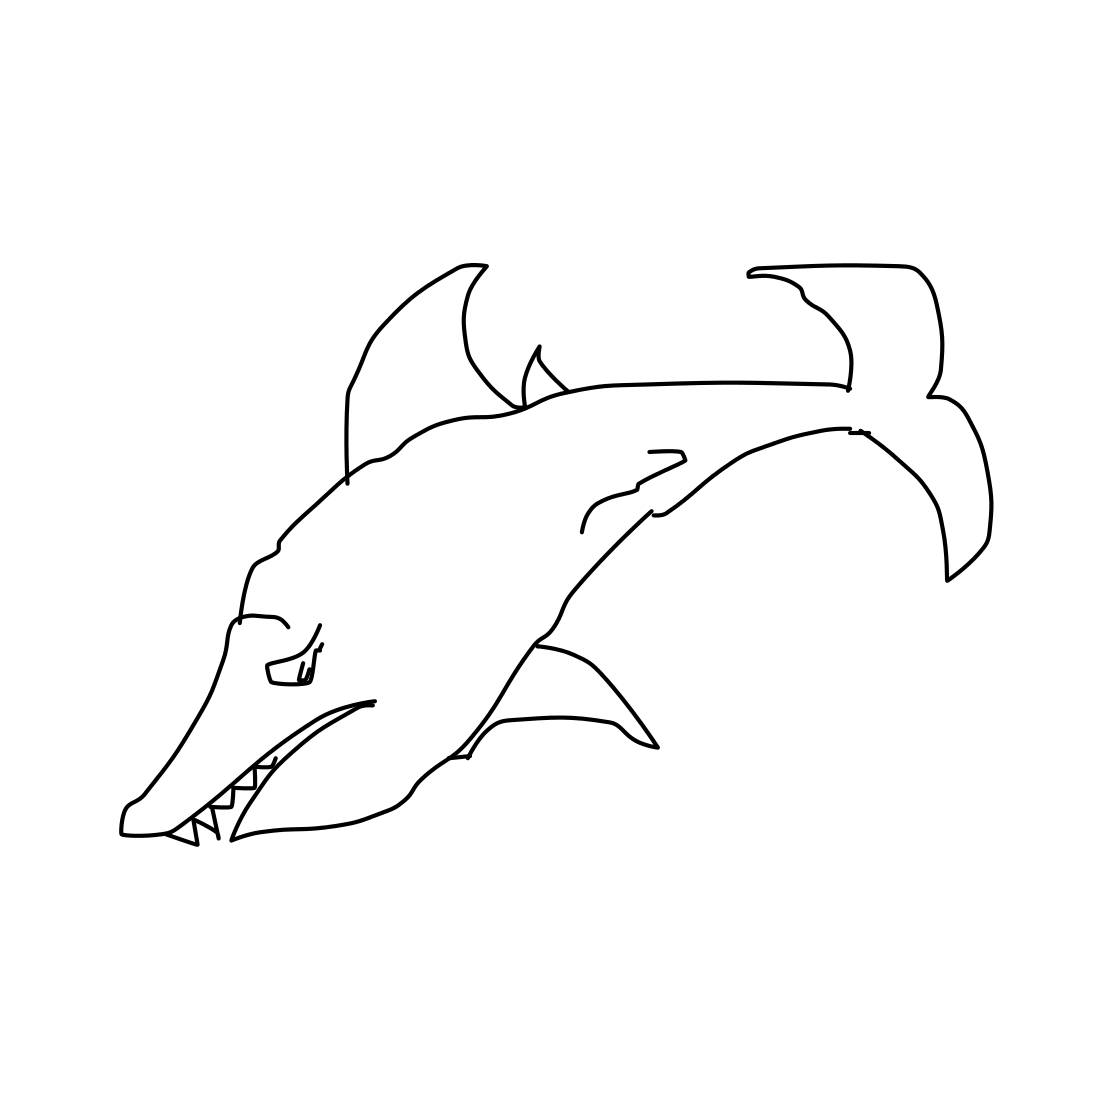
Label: shark